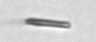
Label: fiber